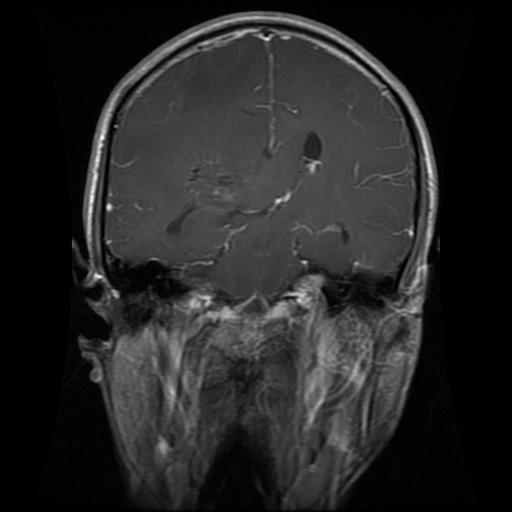
Label: glioma